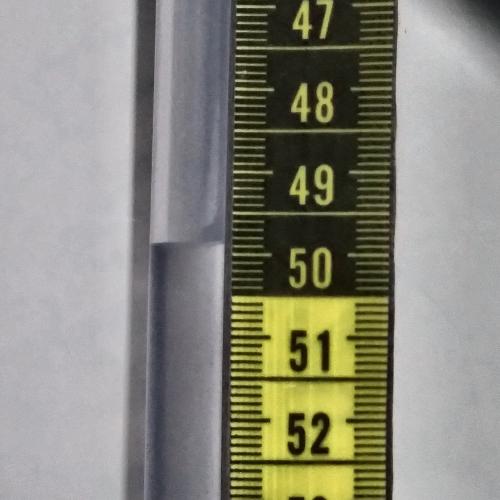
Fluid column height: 49.9 cm